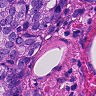
Metastatic tissue present: yes